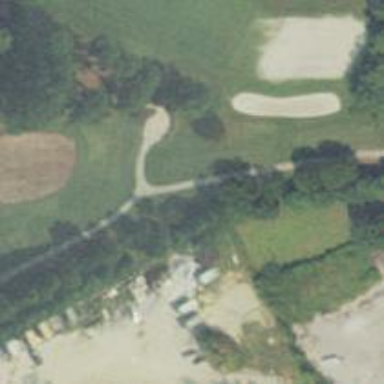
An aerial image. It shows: Path for golf carts.